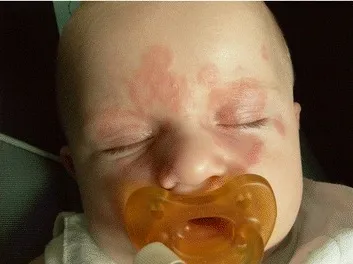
case 1: Newborn with erythematous eruption with annular patches and central regression, in particular over forehead and around lips.
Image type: medical_photograph (other_medical_photograph)